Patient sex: F
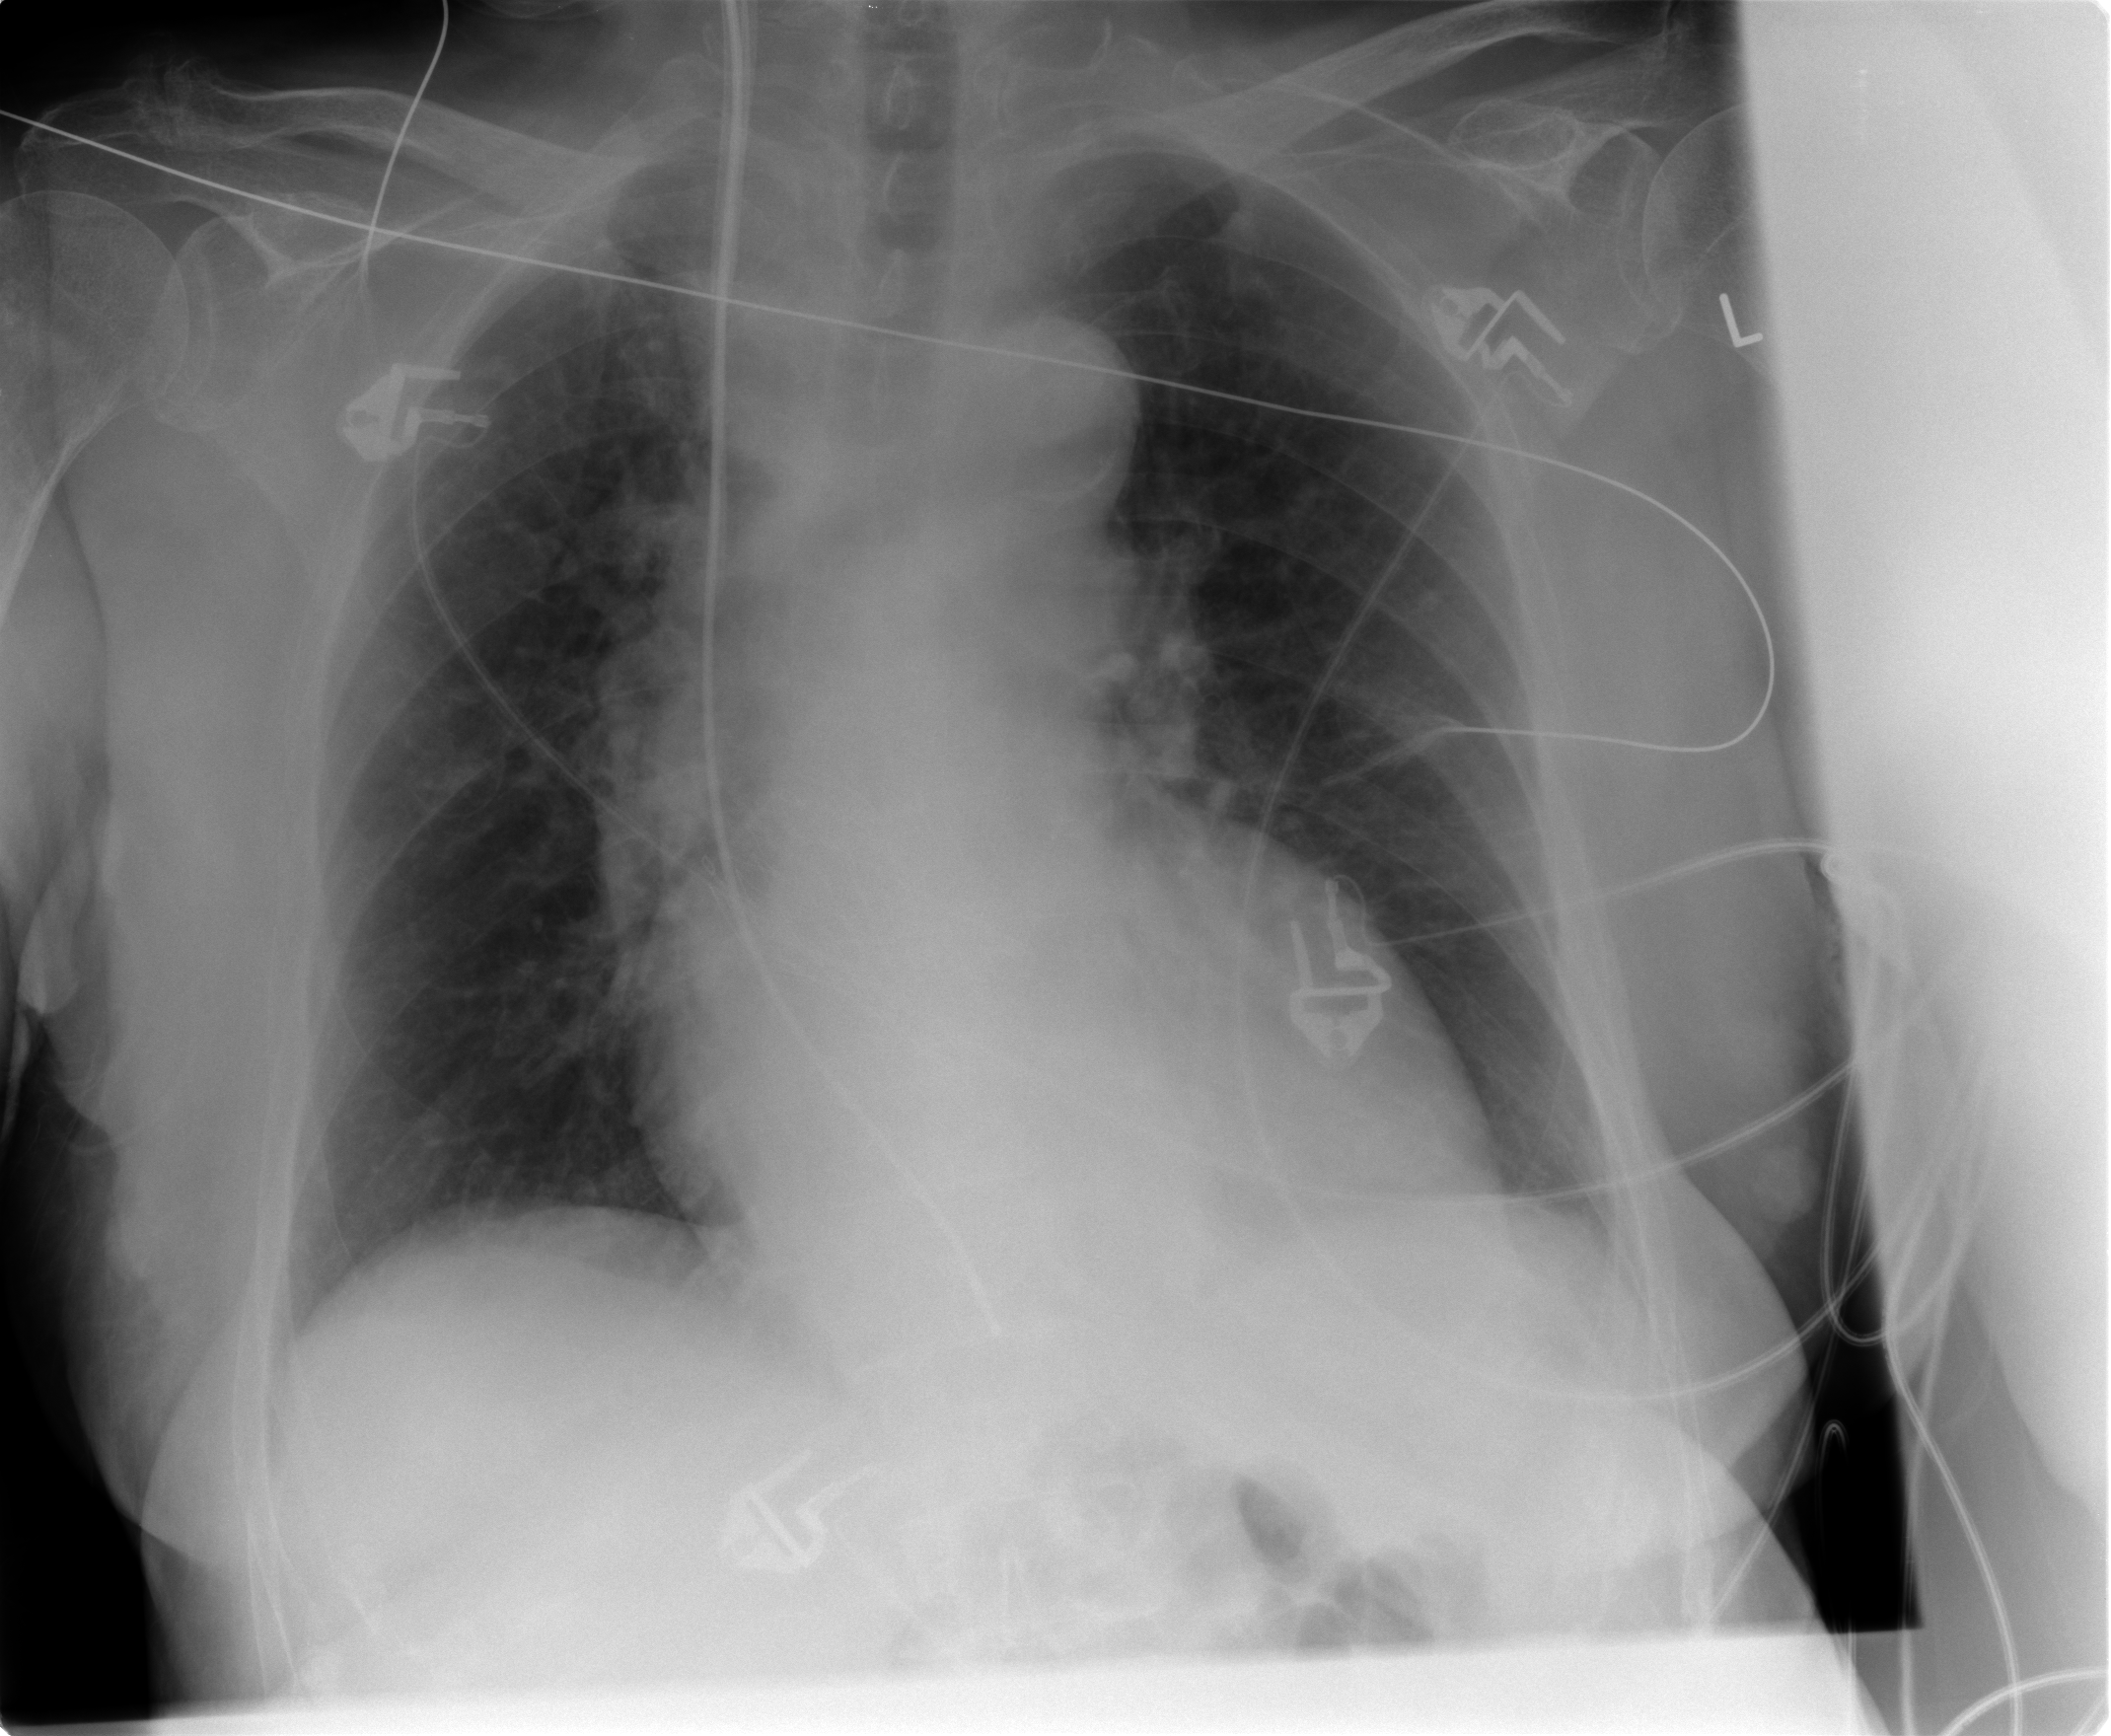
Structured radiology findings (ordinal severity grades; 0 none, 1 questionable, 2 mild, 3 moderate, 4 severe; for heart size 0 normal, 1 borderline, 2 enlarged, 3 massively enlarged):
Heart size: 1
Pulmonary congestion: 1
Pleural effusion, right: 0
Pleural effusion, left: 0
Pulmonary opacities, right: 0
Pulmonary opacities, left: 0
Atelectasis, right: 0
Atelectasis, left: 1